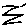
Label: zigzag